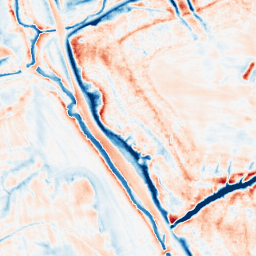
Category: classical
Decomposition family: gaussian
Decomposition parameters: sigma: 5
Upsampling method: sinc_blackman
Upsampling parameters: scale: 2
kernel_size: 4
Upsampling scale: 2